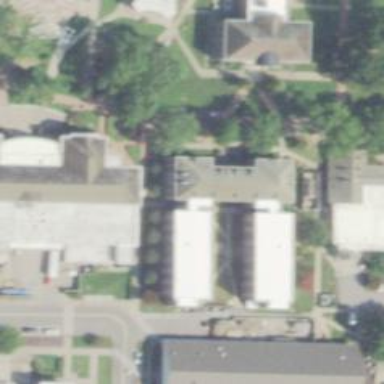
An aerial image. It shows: University building.